Question: I have to create a custom linear layout for repeated use. Linear layout has imageview and textview.
I am following current <URL>
Please find my code
> MainActivity.java
'''
package com.customview.compoundview;
import android.os.Bundle;
import android.support.v7.app.ActionBarActivity;
import android.view.View;
import android.widget.Toast;
import com.customview.compoundview.R;
public class MainActivity extends ActionBarActivity {
@Override
protected void onCreate(Bundle savedInstanceState) {
super.onCreate(savedInstanceState);
setContentView(R.layout.fragment_main);
}
public void onClicked(View view) {
String text = view.getId() == R.id.view1 ? "Background" : "Foreground";
Toast.makeText(this, text, Toast.LENGTH_SHORT).show();
}
}
'''
> ColorOptionsView.java
'''
/**
*
*/
package com.customview.compoundview;
import android.content.Context;
import android.content.res.TypedArray;
import android.graphics.drawable.Drawable;
import android.util.AttributeSet;
import android.util.Log;
import android.view.LayoutInflater;
import android.widget.ImageButton;
import android.widget.LinearLayout;
import android.widget.TextView;
import com.customview.compoundview.R;
/**
* @author gaurav
* Feb 18, 2015
*/
public class ColorOptionsView extends LinearLayout {
ImageView imageButton_icon;
TextView textView_caption;
public ColorOptionsView(Context context) {
super(context);
}
public ColorOptionsView(Context context, AttributeSet attrs) {
super(context, attrs);
Log.d("ColorOptionsView",""+1);
LayoutInflater inflater = LayoutInflater.from(context);
Log.d("ColorOptionsView",""+2);
inflater.inflate(R.layout.view_color_options, this);
Log.d("ColorOptionsView",""+3);
imageButton_icon = (ImageView) findViewById(R.id.imageView);
textView_caption = (TextView) findViewById(R.id.textView_caption);
TypedArray a = context.obtainStyledAttributes(attrs, R.styleable.CaptionButton);
Log.d("ColorOptionsView",""+4);
Drawable icon;
String caption;
try{
icon = a.getDrawable(R.styleable.CaptionButton_button_icon);
Log.d("ColorOptionsView",""+5);
caption = a.getString(R.styleable.CaptionButton_caption);
Log.d("ColorOptionsView",""+6 +caption );
}
finally
{
a.recycle();
}
setIcon(icon);
setCaption(caption);
}
public void setIcon(Drawable icon) {
try{
Log.d("ColorOptionsView",""+7 +icon );
imageButton_icon.setImageDrawable(icon);
}
finally{
System.out.println("error in seticon "+icon);
}
}
public void setCaption(String caption) {
try{
Log.d("ColorOptionsView",""+8 +caption );
textView_caption.setText(caption);
}
finally
{
System.out.println("error in setCaption"+caption);
}
}
}
'''
> fragment_main.xml
'''
<LinearLayout xmlns:android="http://schemas.android.com/apk/res/android"
xmlns:tools="http://schemas.android.com/tools"
xmlns:myapp="http://schemas.android.com/apk/lib/com.vogella.android.view.compoundview"
android:layout_width="match_parent"
android:layout_height="match_parent"
android:orientation="vertical"
android:showDividers="middle"
android:divider="?android:attr/listDivider"
tools:context=".MainActivity" >
<com.customview.compoundview.ColorOptionsView
android:id="@+id/view1"
android:layout_width="match_parent"
android:layout_height="40dp"
myapp:caption="background color"
myapp:button_icon="@drawable/handy_man"
/>
<TextView
android:layout_width="match_parent"
android:layout_height="40dp"
android:background="#f0f"
android:text="hdffdlsakjfkdasj"
/>
<com.customview.compoundview.ColorOptionsView
android:id="@+id/view1"
android:layout_width="match_parent"
android:layout_height="40dp"
myapp:caption="Foreground color"
myapp:button_icon="@drawable/history"
/>
</LinearLayout>
'''
> view_color_options.xml
'''
<?xml version="1.0" encoding="utf-8"?>
<LinearLayout xmlns:android="http://schemas.android.com/apk/res/android"
android:layout_width="wrap_content"
android:layout_height="wrap_content"
android:id="@+id/linearLayout"
android:orientation="horizontal">
<ImageView
android:id="@+id/imageView"
android:layout_width="wrap_content"
android:layout_height="wrap_content"
android:src="@drawable/handy_man"/>
<TextView
android:layout_marginLeft="50dp"
android:layout_width="match_parent"
android:layout_height="wrap_content"
android:text="Caption fdafasfs"
android:id="@+id/textView_caption"
android:gravity="center_horizontal"/>
</LinearLayout>
'''
> attrs.xml
'''
<?xml version="1.0" encoding="utf-8"?>
<resources>
<declare-styleable name="CaptionButton">
<attr name="button_icon" format="reference" />
<attr name="caption" format="string" />
</declare-styleable>
</resources>
'''
i always get error during setting text and icon due to null value received. This is logcat output
'''
02-18 17:25:26.057: E/AndroidRuntime(16164): java.lang.RuntimeException: Unable to start activity ComponentInfo{com.customview.compoundview/com.customview.compoundview.MainActivity}: android.view.InflateException: Binary XML file line #11: Error inflating class com.customview.compoundview.ColorOptionsView
02-18 17:25:26.057: E/AndroidRuntime(16164): Caused by: android.view.InflateException: Binary XML file line #11: Error inflating class com.customview.compoundview.ColorOptionsView
02-18 17:25:26.057: E/AndroidRuntime(16164): at com.customview.compoundview.ColorOptionsView.setIcon(ColorOptionsView.java:61)
02-18 17:25:26.057: E/AndroidRuntime(16164): at com.customview.compoundview.ColorOptionsView.<init>(ColorOptionsView.java:54)
'''
any help will be appreciated. Thanks in advance.
now it does not give any error but linear layout is not created. output is as below.
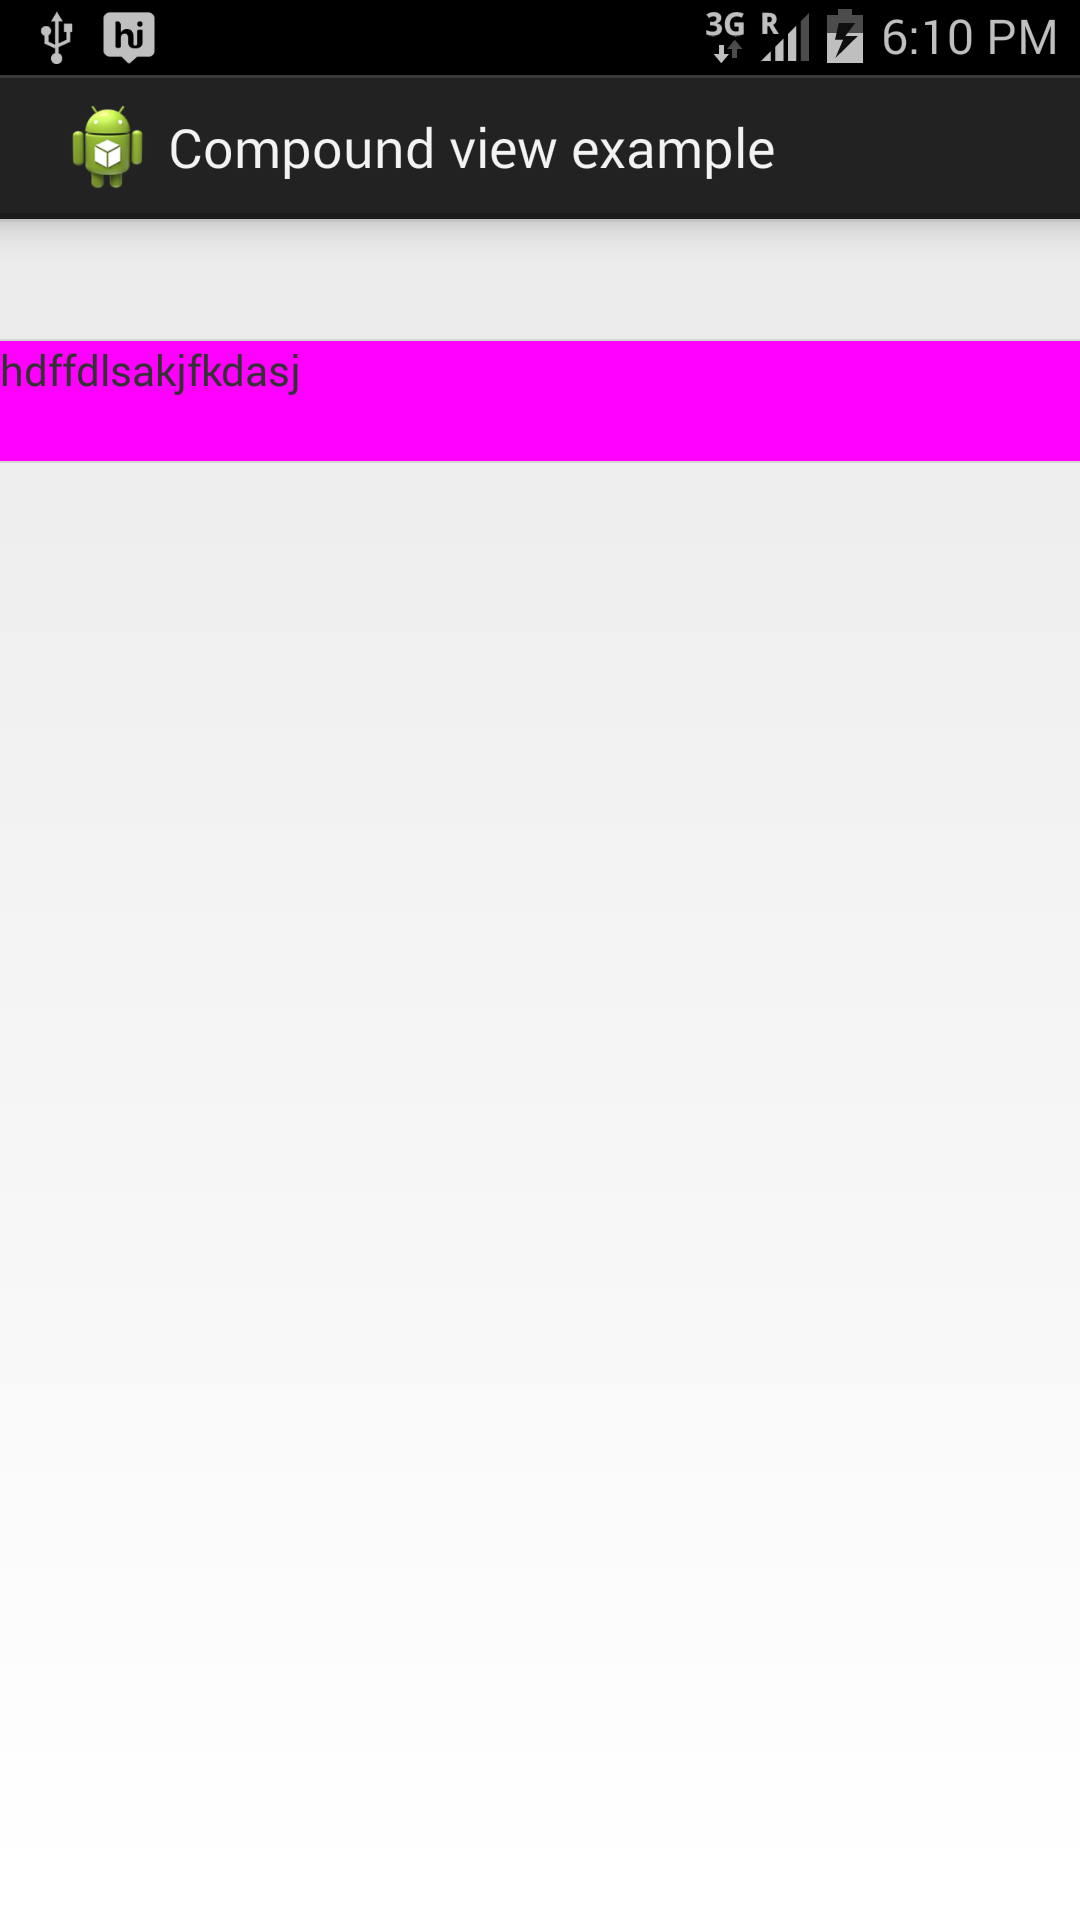
Answer: '''
ImageButton imageButton_icon;
TextView textView_caption;
'''
are never initialized. Even though you call the 'inflater', with 'this' as parameter, you have to call 'findViewById' to initialize the two members. I also noticed that you are instantiating a 'LayoutInflater'. 'ViewGroup' has the static method <URL>. You can replace
'''
inflater.inflate(R.layout.view_color_options, this);
'''
with
'''
inflate(R.layout.view_color_options, this);
'''